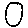
Label: circle